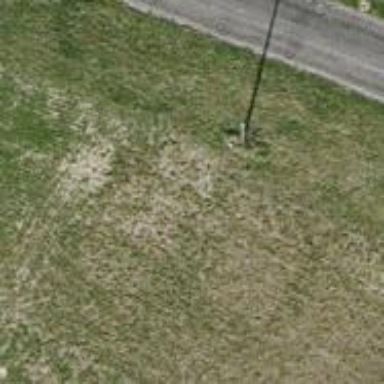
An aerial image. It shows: Power pole.